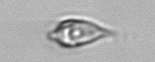
Label: Oxytoxum